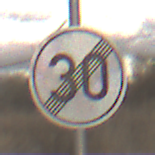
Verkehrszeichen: EndeGeschwindigkeit30
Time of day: SunriseSunset
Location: Outdoor (RoadRail)
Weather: PartlyCloudy
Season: NotSpecified
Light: Natural